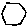
Label: hexagon